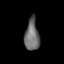
Tissue: prostate
Cell type: Epithelial cells
Senescence score: 0.3464
Nuclear area (px): 448
Mean DAPI intensity: 106.819